Field crop: maize
Growth stage: 2
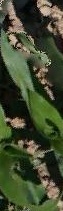
Species: maize